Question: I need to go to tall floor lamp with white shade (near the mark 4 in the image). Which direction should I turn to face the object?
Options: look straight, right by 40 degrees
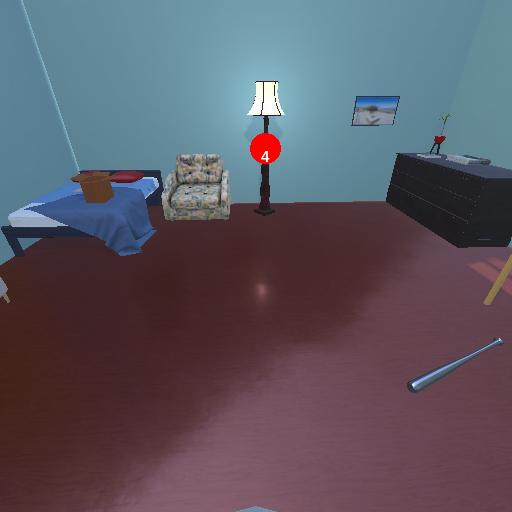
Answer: look straight